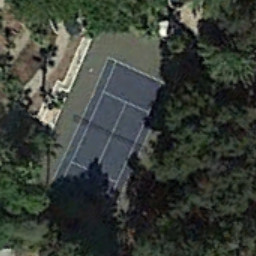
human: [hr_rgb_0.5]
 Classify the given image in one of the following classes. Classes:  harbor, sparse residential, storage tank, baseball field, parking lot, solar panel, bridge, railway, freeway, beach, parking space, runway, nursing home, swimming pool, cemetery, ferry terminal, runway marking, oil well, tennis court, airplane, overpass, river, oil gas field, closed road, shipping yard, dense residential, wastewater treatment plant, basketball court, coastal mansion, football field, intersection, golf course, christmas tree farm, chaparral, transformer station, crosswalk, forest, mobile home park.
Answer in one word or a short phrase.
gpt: tennis court